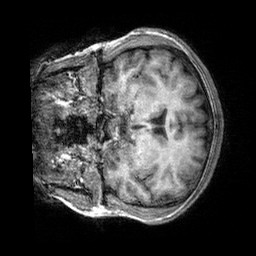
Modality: T1w
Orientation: coronal
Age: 31
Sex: female
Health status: healthy
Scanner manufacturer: siemens
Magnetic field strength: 3 T
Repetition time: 2.3 s
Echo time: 0.00303 s